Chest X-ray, PA view. Patient: 54 years old, sex F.
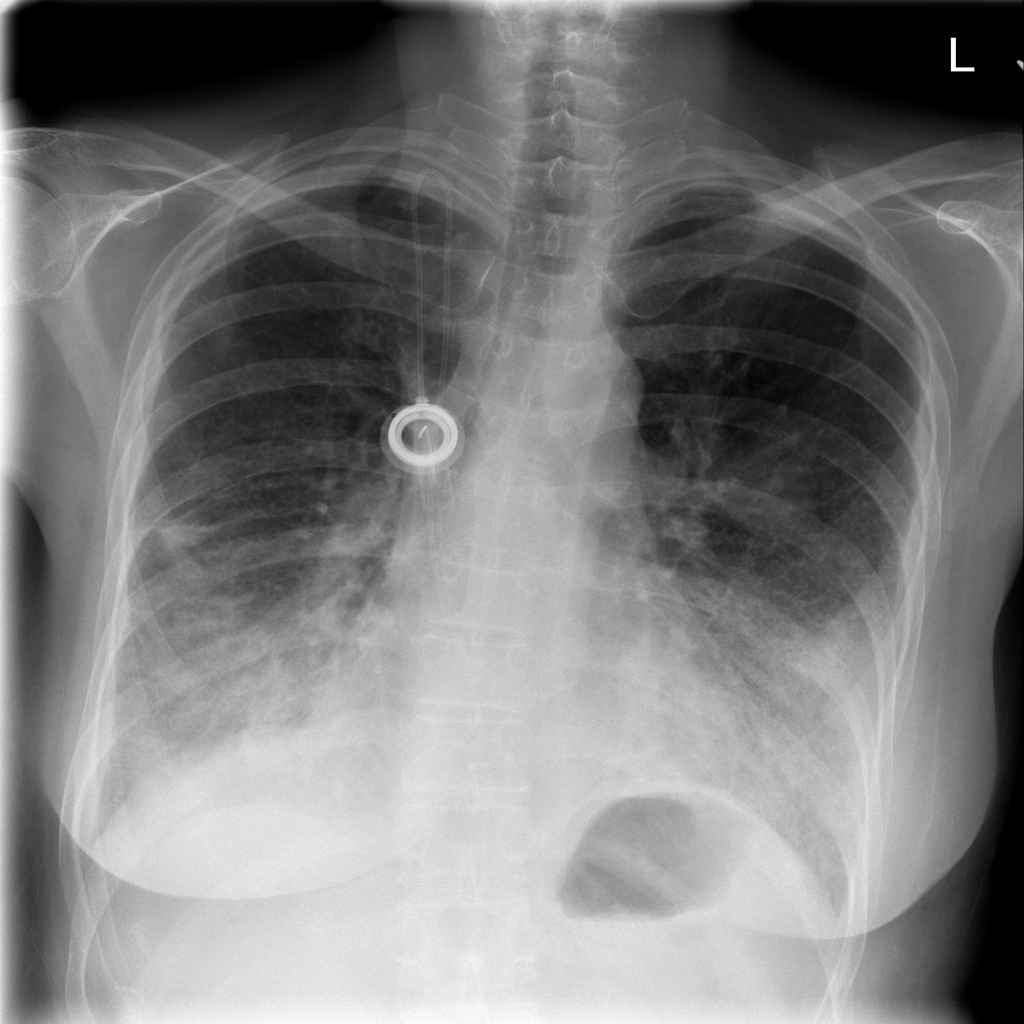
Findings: Infiltration